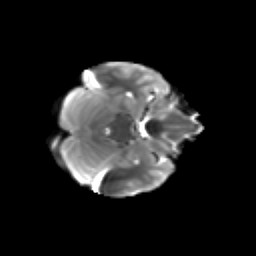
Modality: T2w
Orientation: axial
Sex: male
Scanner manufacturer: siemens
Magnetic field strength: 3 T
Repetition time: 5 s
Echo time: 0.071 s